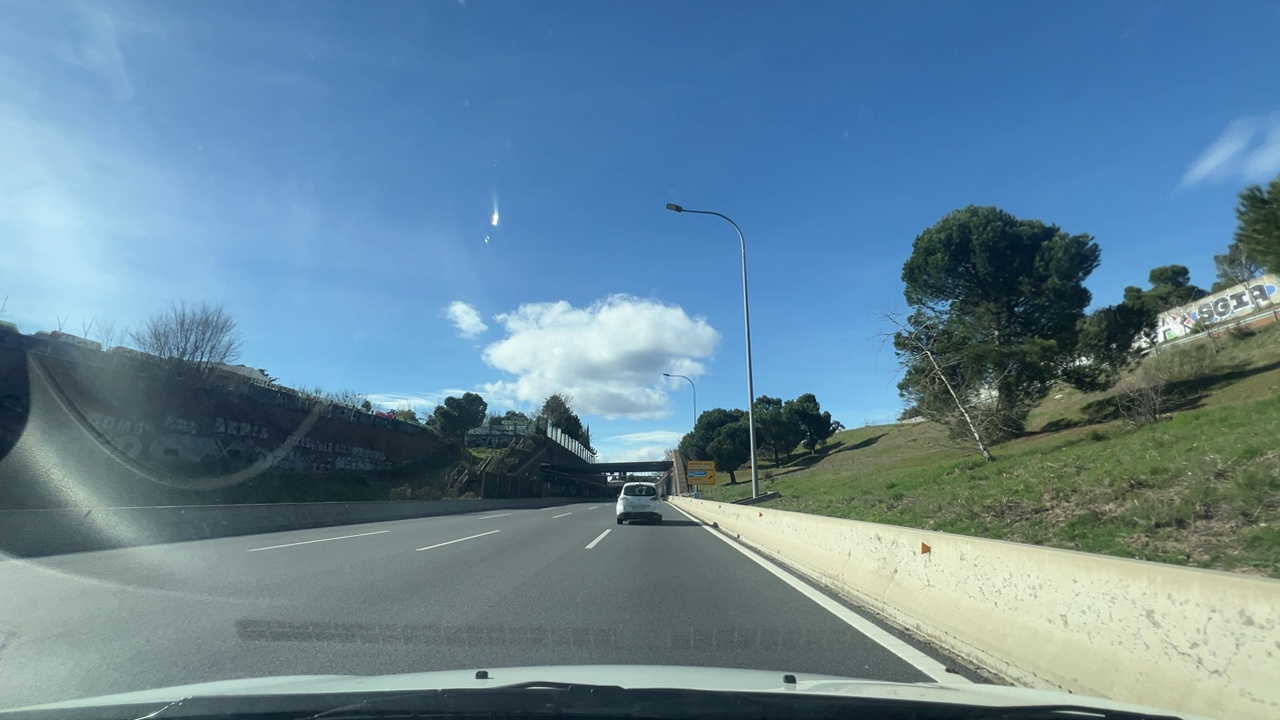
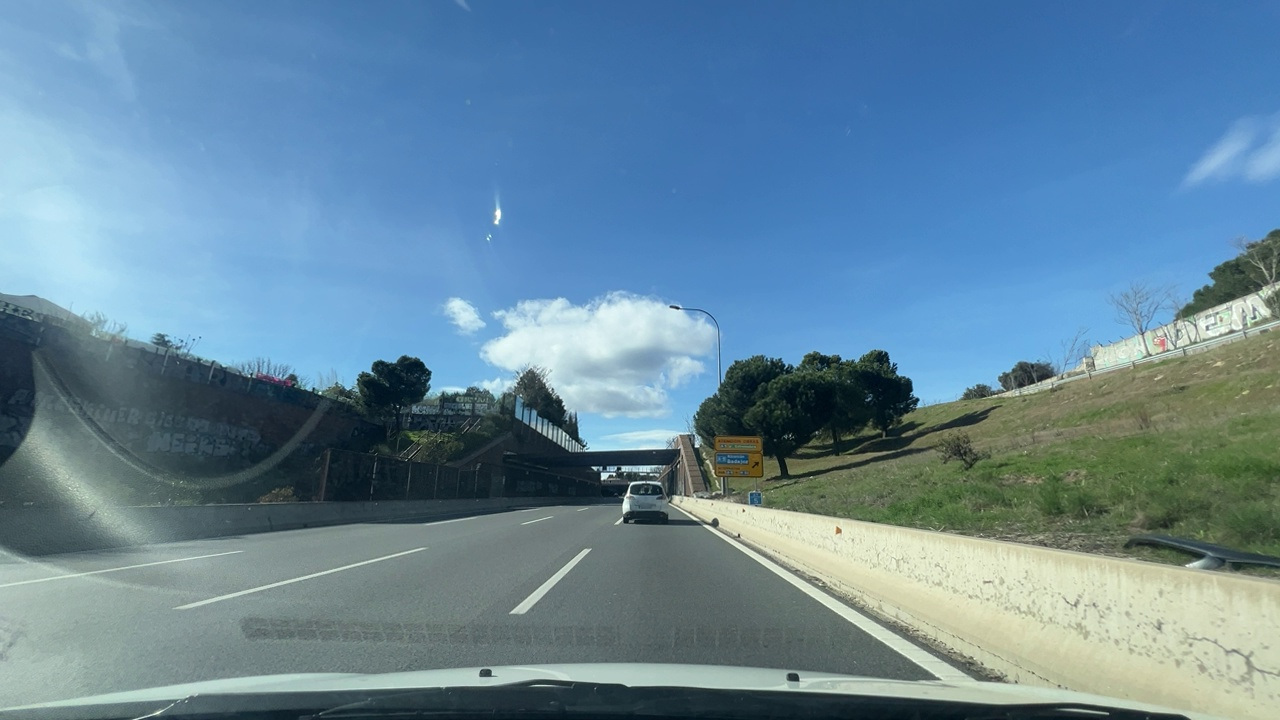
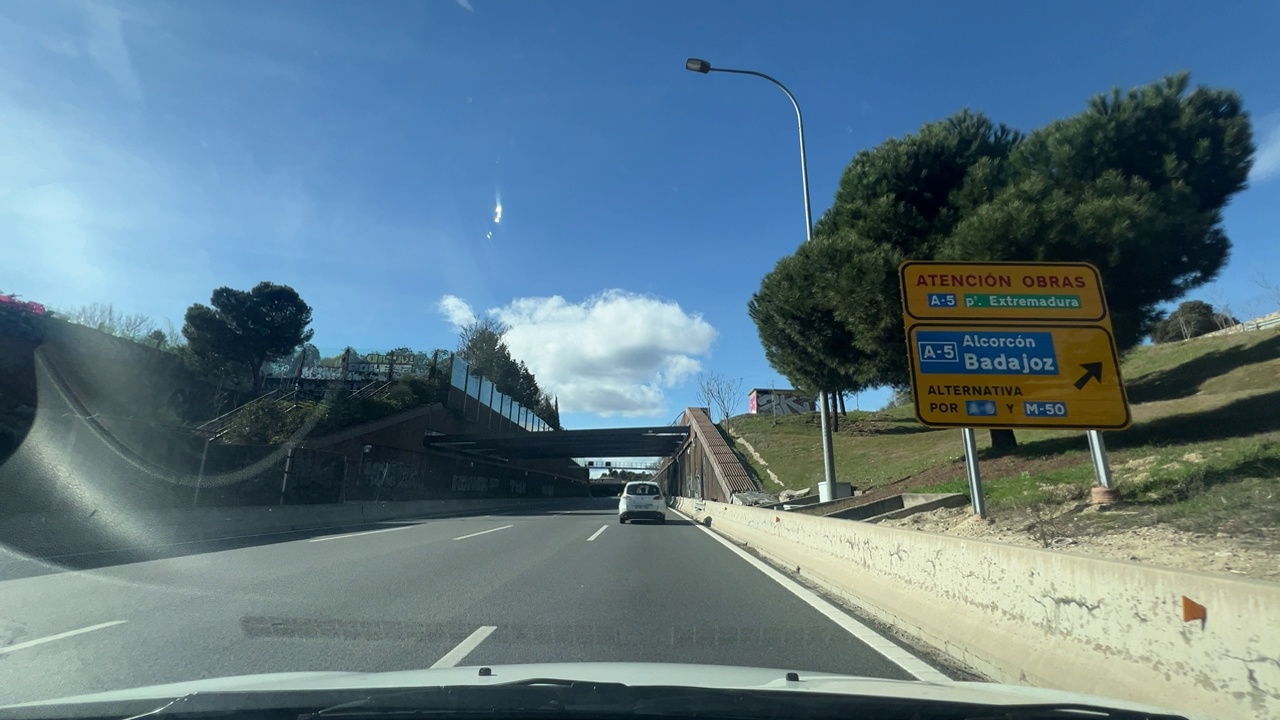
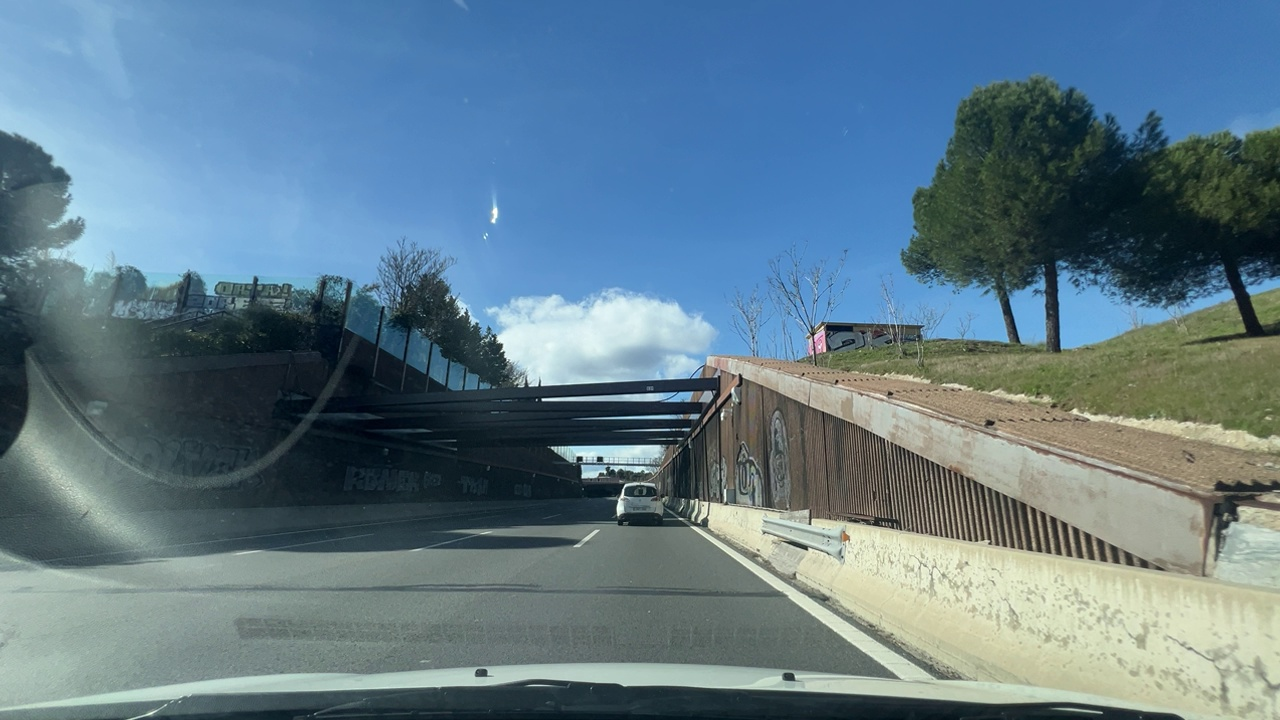
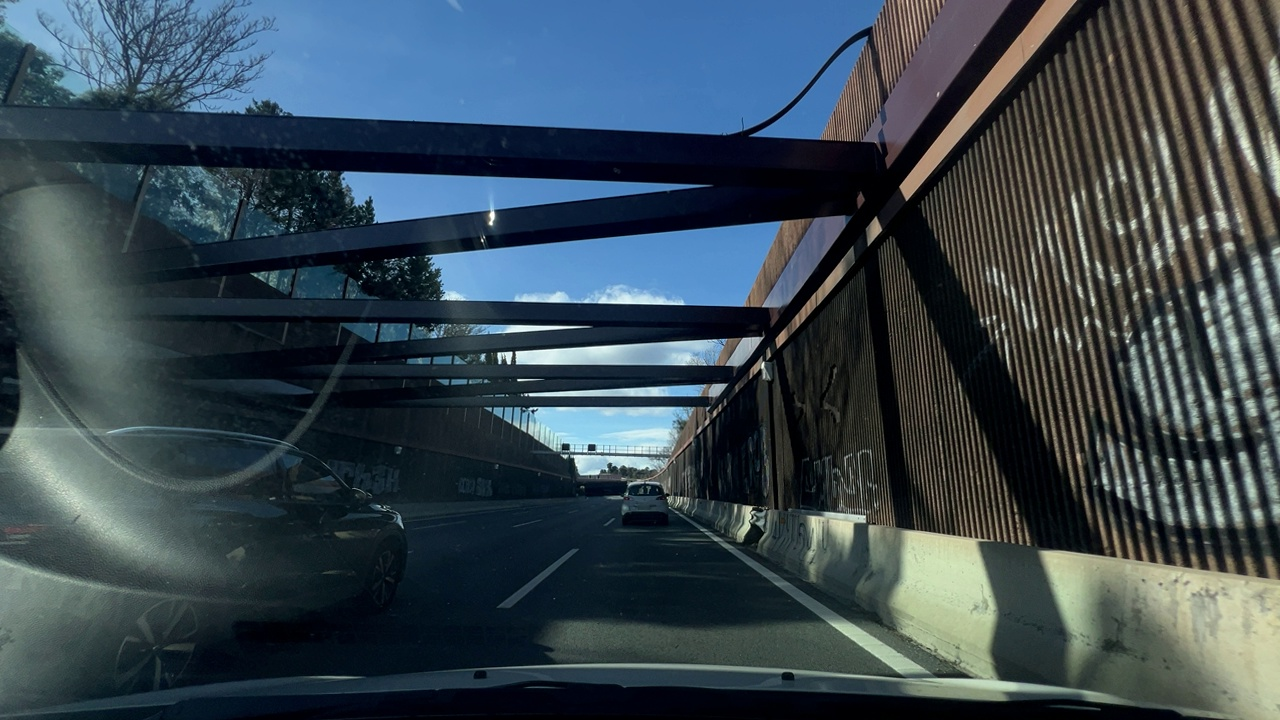
Situation: Construction site
Question: Is the ego lane narrowed or laterally shifted due to construction elements?
Answer: No
Reasoning: The ego lane does not change

Situation: Construction site
Question: Is there any physical object indicating the presence of a construction site nearby (construction machinery, heavy equipment, construction fences...)?
Answer: Yes
Reasoning: A yellow traffic sign to the right of the ego lane

Situation: Construction site
Question: Is a temporary reduced speed limit sign visible in the scene?
Answer: No
Reasoning: There are no temporary speed limits visible